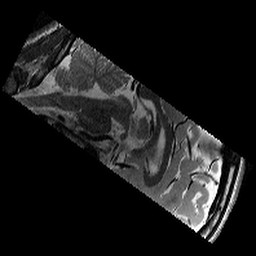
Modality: T2w
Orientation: sagittal
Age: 12
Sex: male
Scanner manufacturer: siemens
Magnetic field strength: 3 T
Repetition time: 9.23 s
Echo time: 0.067 s